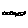
Label: cloud